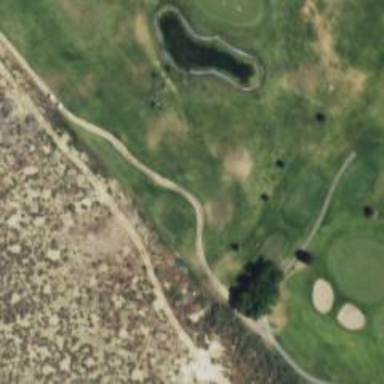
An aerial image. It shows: Golf cartpath that is also road path.